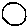
Label: circle